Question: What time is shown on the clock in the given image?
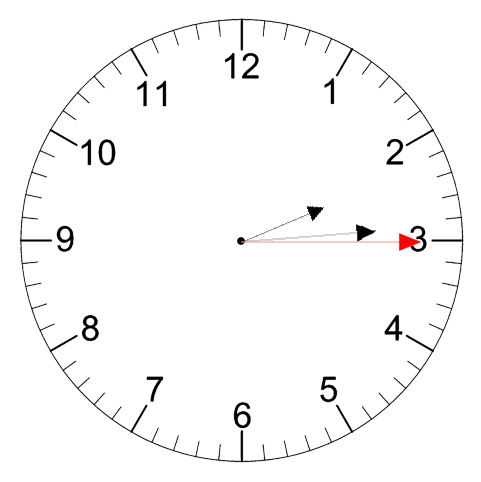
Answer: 02:14:15